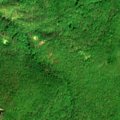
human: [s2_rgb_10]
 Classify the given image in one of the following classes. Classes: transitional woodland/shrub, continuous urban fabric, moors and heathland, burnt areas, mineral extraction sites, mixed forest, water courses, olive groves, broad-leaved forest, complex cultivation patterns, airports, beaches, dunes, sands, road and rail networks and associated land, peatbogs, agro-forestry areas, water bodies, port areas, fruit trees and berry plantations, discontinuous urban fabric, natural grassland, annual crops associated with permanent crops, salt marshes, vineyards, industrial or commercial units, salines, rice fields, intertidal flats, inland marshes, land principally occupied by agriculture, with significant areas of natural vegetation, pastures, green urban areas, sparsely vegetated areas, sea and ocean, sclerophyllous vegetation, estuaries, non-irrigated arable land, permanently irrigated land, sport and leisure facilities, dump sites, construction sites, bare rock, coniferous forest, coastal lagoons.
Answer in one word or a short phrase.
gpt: broad-leaved forest